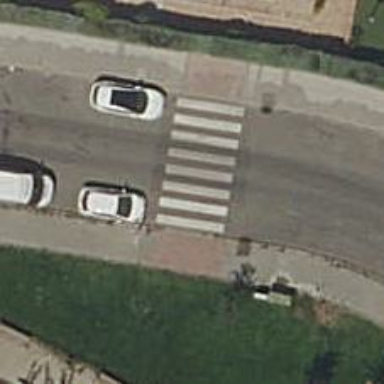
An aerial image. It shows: Uncontrolled zebra crossing on the road.